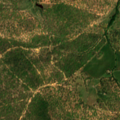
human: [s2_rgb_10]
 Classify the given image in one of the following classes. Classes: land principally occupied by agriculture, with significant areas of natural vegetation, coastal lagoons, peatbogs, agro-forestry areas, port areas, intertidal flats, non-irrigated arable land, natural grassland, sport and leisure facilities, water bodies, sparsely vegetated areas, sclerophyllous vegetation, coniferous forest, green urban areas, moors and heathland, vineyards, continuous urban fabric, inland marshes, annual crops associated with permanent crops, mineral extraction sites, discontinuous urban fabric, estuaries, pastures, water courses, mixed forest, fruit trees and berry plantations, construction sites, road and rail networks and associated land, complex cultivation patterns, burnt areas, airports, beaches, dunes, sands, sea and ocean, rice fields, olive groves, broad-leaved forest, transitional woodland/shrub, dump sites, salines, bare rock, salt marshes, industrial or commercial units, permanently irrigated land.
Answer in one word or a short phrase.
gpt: continuous urban fabric